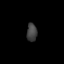
Tissue: prostate
Cell type: Endothelial cells
Senescence score: 0.8631
Nuclear area (px): 180
Mean DAPI intensity: 65.261